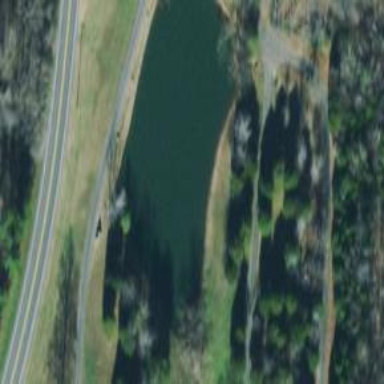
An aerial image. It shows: Serene pond surrounded by nature.